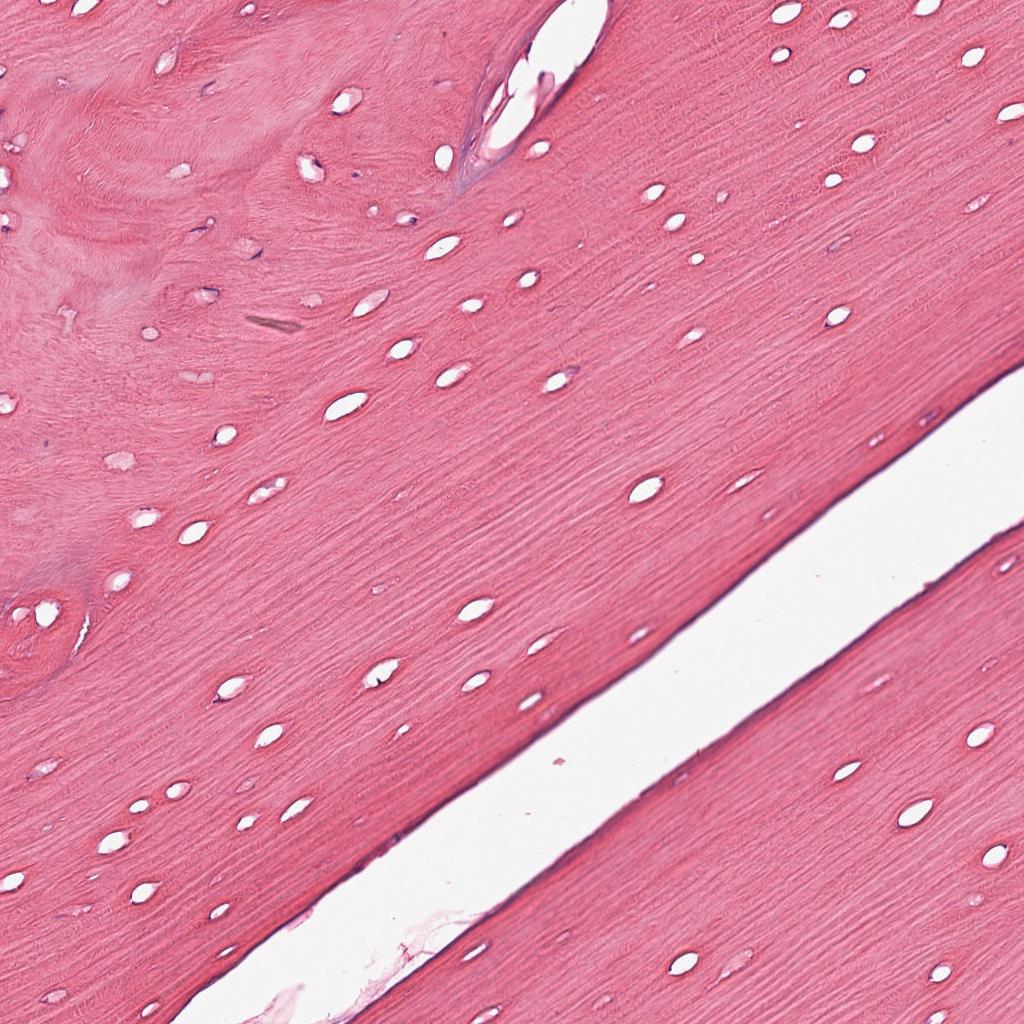
Label: Non-Tumor